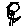
Label: flower